Field crop: maize
Growth stage: 2
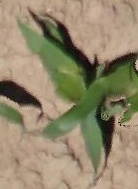
Species: maize